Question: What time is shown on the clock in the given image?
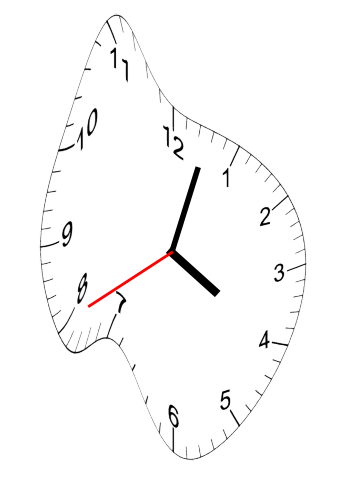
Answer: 04:02:40